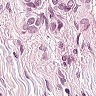
Metastatic tissue present: yes